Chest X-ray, AP view. Patient: 13 years old, sex M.
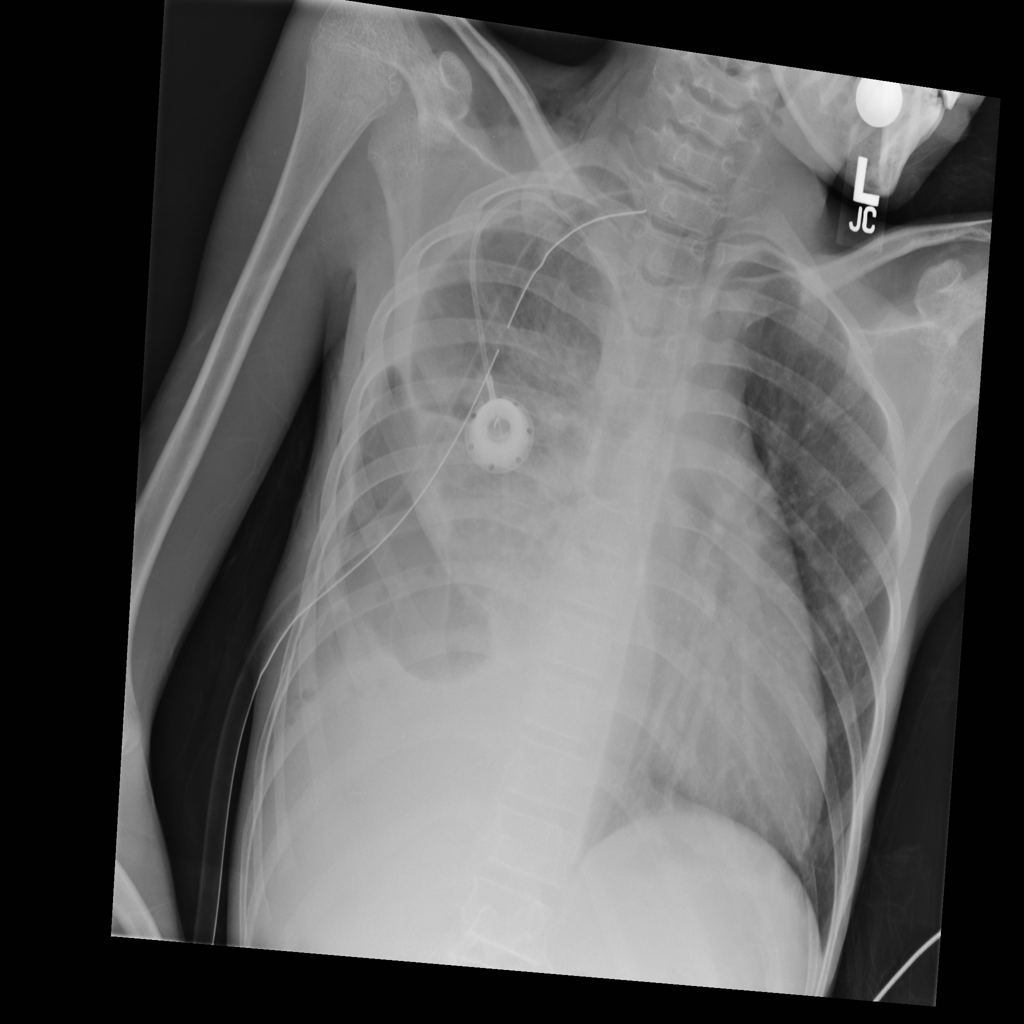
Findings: Emphysema, Pleural_Thickening